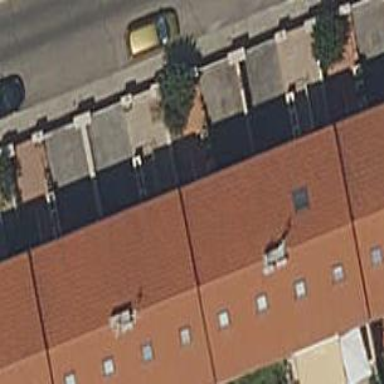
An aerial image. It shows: Terraced building with pitched roof oriented across.